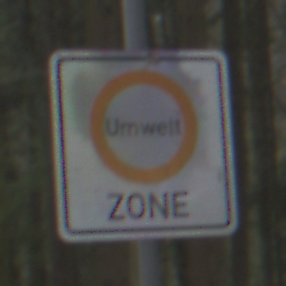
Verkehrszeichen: BeginnUmweltzone
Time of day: Midday
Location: Outdoor (Nature)
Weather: Overcast
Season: NotSpecified
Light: Natural